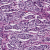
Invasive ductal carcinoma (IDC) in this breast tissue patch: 1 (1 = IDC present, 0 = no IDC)